Interaction volume radius: 10 \u00c5
Interaction volume height: 25 \u00c5
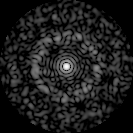
Disorder parameter: 0.8363